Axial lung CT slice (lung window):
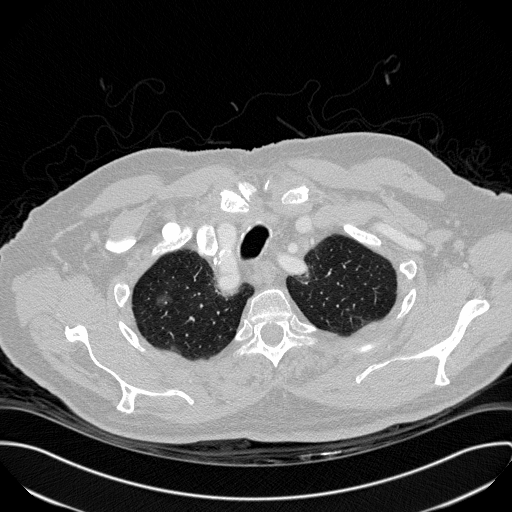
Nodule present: yes
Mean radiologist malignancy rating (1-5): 3.25